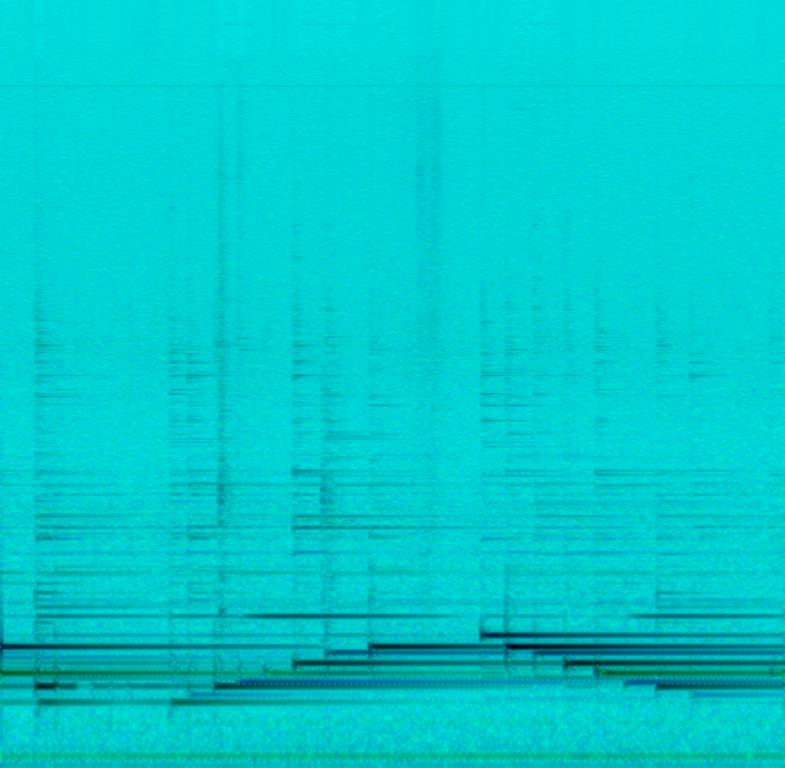
This is an instrument showcase jam. The steel drums are being played in a gentle manner. Then, a male voice starts describing the features of the steel drums. The instrument has a relaxing timbre. The parts where it is being played can be sampled for use in the background of meditation videos.